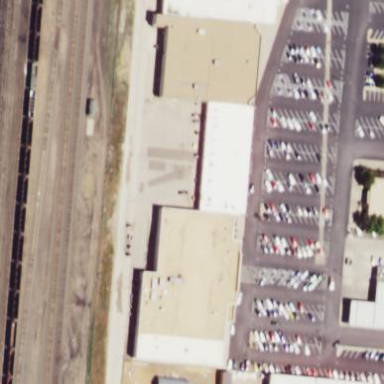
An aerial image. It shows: Supermarket building.